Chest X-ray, AP view. Patient: 64 years old, sex M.
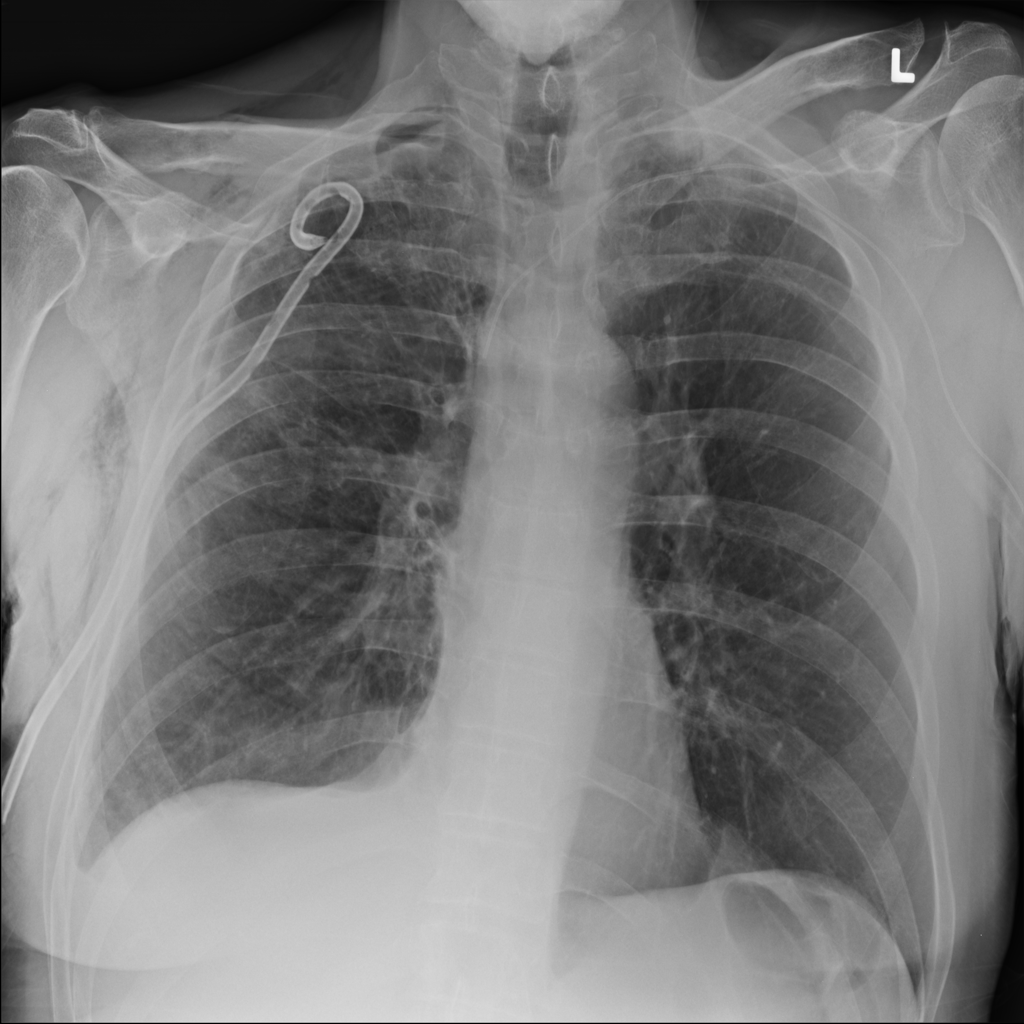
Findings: Atelectasis, Pneumothorax